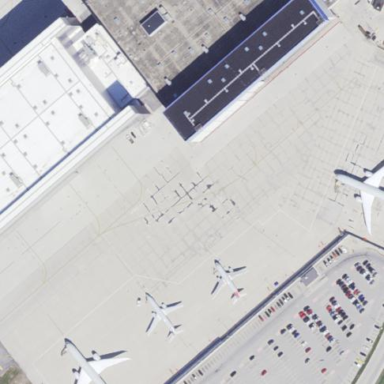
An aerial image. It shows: Apron at the airport.